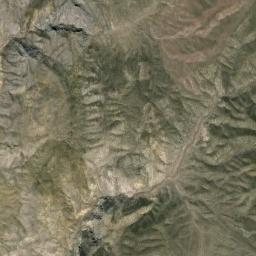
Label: mountain